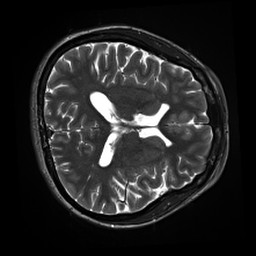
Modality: inplaneT2
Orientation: axial
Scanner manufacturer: siemens
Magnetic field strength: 3 T
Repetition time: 11 s
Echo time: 0.059 s